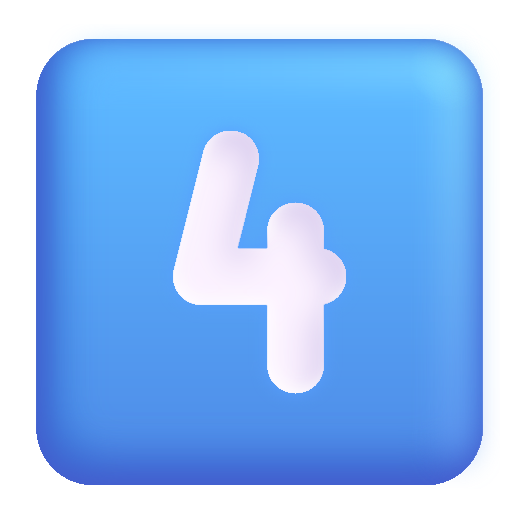
keycap 4 color